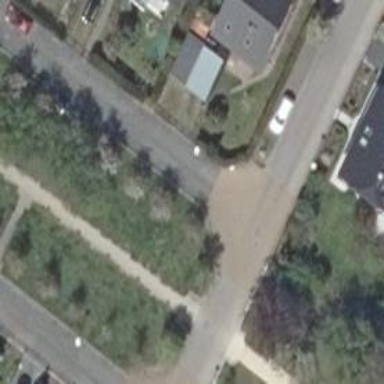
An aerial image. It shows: Asphalt road designated as living street.